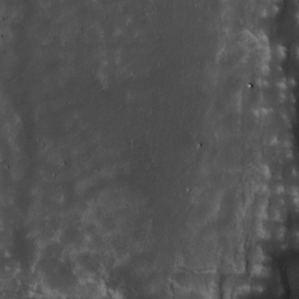
Label: non_frost